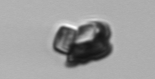
Label: Delphineis